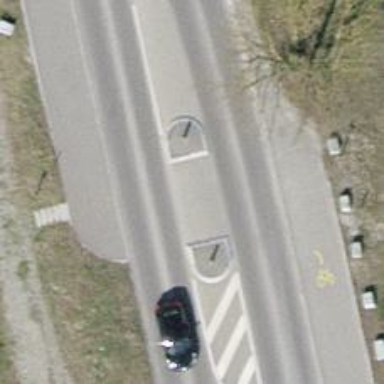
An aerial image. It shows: Asphalt path with unmarked crossings.